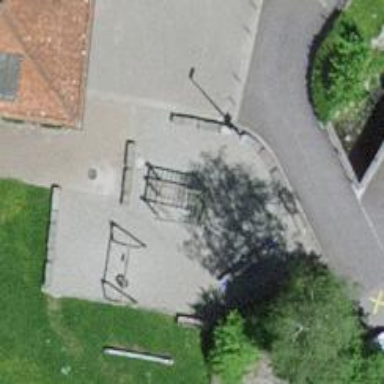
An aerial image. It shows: Playground area for leisure land.